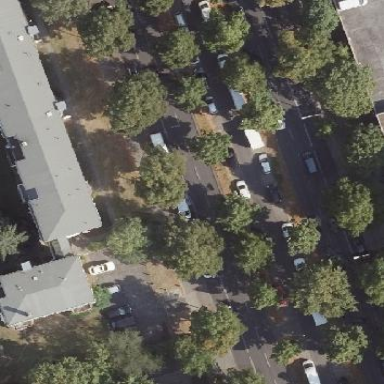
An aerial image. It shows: Parking area with surface.